Question: I have created query like
'''
SELECT COUNT(CurrentSlideId) AS attempts,
CurrentSlideId,
UserLessonProgressId,
IsHint
FROM UserAnswers
WHERE (UserID = 169494)
and UserLessonProgressId=218629
GROUP BY UserLessonProgressId, CurrentSlideId, IsHint
ORDER BY UserLessonProgressId, CurrentSlideId
'''
and output of above query looks like

now i want to combine last 2 row in one row like
Attempts=2 currentSlideId=19328 UserLessonProgressId=218629 and
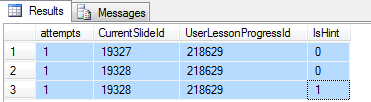
Answer: Keep your query, but do 'MAX(IsHINT)' and remove that column from 'GROUP BY':
'''
SELECT COUNT(*) AS attempts,
CurrentSlideId,
UserLessonProgressId,
MAX(IsHint)
FROM UserAnswers
WHERE UserID = 169494
and UserLessonProgressId = 218629
GROUP BY CurrentSlideId, UserLessonProgressId
ORDER BY CurrentSlideId, UserLessonProgressId
'''